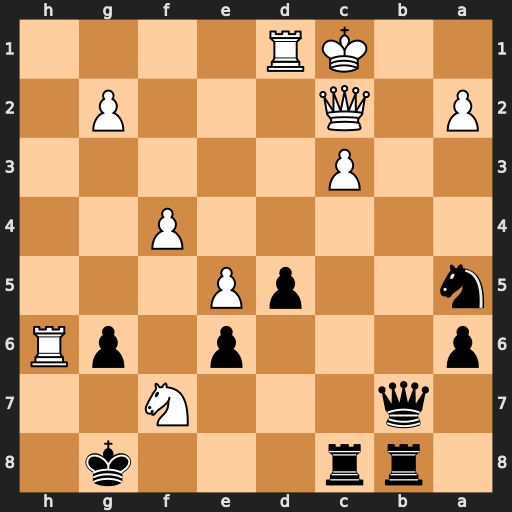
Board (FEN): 1rr3k1/1q3N2/p3p1pR/n2pP3/5P2/2P5/P1Q3P1/2KR4
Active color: b
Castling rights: -
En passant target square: -
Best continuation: Rxc3 Qxc3 Qb1+ Kd2 Rb2+